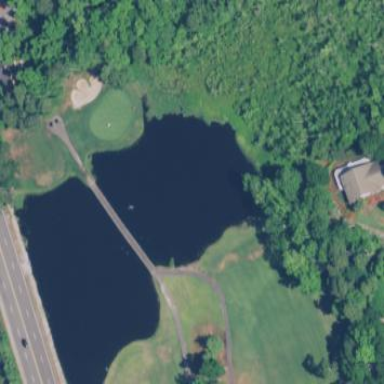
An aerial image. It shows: Scenic view of water hazard on golf course. The natural water feature adds beauty to the landscape.